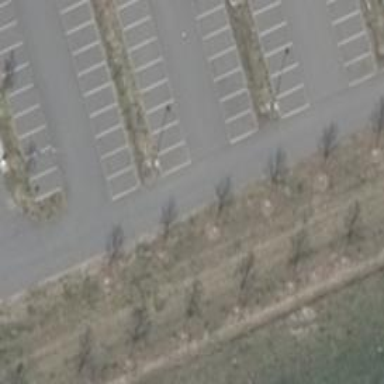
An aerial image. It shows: Asphalt parking aisle off service road.